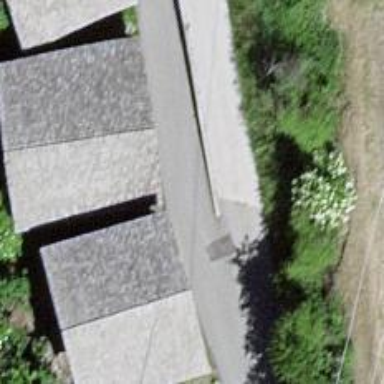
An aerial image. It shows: Retaining wall.